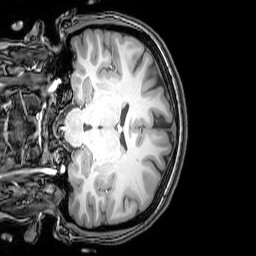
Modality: T1w
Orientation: coronal
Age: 22
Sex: female
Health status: healthy
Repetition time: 0.081 s
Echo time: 0.037 s